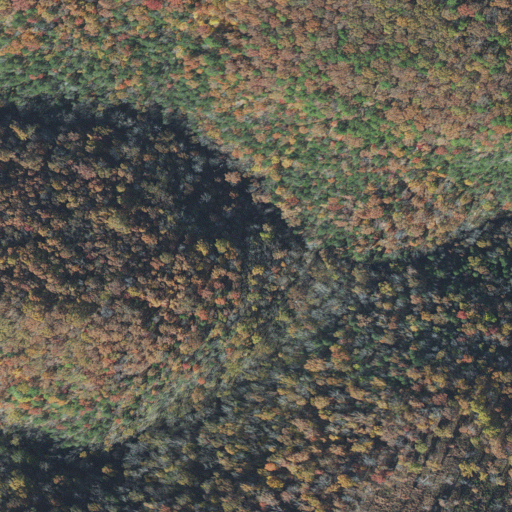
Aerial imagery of valley in Arkansas named Bud Wallis Hollow containing deciduous forest and mixed forest